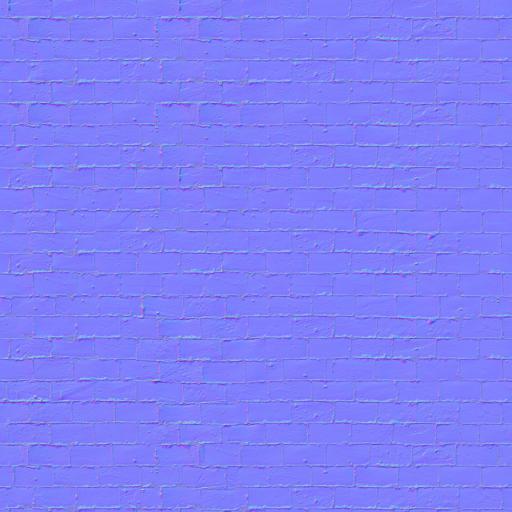
orange pavement paving stones